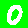
Digit: 0